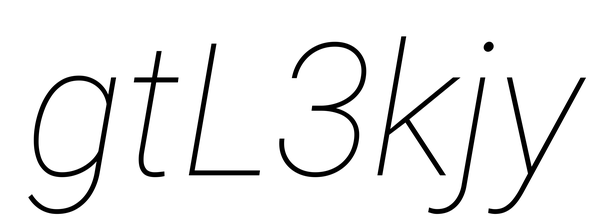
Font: Roboto-Italic_Thin_Italic